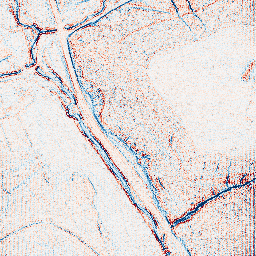
Category: edge_preserving
Decomposition family: anisotropic_diffusion
Decomposition parameters: iterations: 5
kappa: 50
gamma: 0.05
Upsampling method: fft_zeropad
Upsampling parameters: scale: 8
Upsampling scale: 8